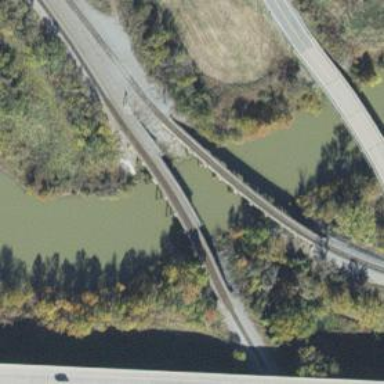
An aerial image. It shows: Beam bridge carrying railway track.